Question:
I am trying to get value from this attribute
:news-item-data
'''
type <div class="row" id="app">
<div class="col-8">
<news-item :news-item-data="{&quot;id&quot;:248934,&quot;url&quot;:&quot;na-treh-ulicah-gorroshi-otklyuchili-holodnuyu-vodu-248934&quot;,&quot;title&quot;:&quot;Na trekh ulitsakh Gorroshchi otkliuchili kholodnuiu vodu&quot;,&quot;date&quot;:&quot;2022-03-25T06:58:03.000000Z&quot;,&quot;notice&quot;:&quot;V spisok ob'ektov popali zhilye doma, tekhnopark "Kvantorium "Druzhba", detskaia poliklinika No. 1 i onkologicheskii dispanser.&quot;,&quot;body&quot;:&quot;&lt;p&gt;Na trekh ulitsakh Gorroshchi otkliuchili kholodnuiu vodu. Ob etom soobshchili na &lt;noindex&gt;&lt;a rel=\&quot;nofollow\&quot; target=\&quot;_blank\&quot;href=\&quot;https:\/\/vodokanalryazan.ru\/press-tsentr\/remontnye-raboty\/:otklyuchenie-holodnoj-vody-25032022\&quot;&gt;saite&lt;\/a&gt;&lt;\/noindex&gt; riazanskogo vodokanala. &lt;\/p&gt;
&lt;p&gt;V piatnitsu, 25 marta, s 09:30 do 17:00 kholodnuiu vodu otkliuchili po sleduiushchim adresam: &lt;\/p&gt;
&lt;ul&gt;
&lt;li&gt;ulitsa Vysokovol'tnaia, dom No. 5 korpus 1; &lt;\/li&gt;
&lt;li&gt;Trolleibusnyi pereulok, doma No. No. 4, 6;&lt;\/li&gt;
&lt;li&gt;ulitsa Dzerzhinskogo, doma s 4 po 18 (chetnaia storona), s 7 po 13 (nechetnaia storona), 6 (detskii tekhnopark "Kvantorium "Druzhba"), 8 i 16-a (detskaia poliklinika No. 1), 11 (oblastnoi klinicheskii onkologicheskii dispanser).&lt;\/li&gt;
&lt;\/ul&gt;
&lt;p&gt;Prichina otkliucheniia -- remontnye raboty na vodoprovode. &lt;\/p&gt;&quot;,&quot;date_insert&quot;:&quot;2022-03-25T06:59:48.000000Z&quot;,&quot;active&quot;:true,&quot;image&quot;:null,&quot;old&quot;:false,&quot;is_comment&quot;:true,&quot;is_priority&quot;:false,&quot;metadata&quot;:false,&quot;is_mail&quot;:true,&quot;comments_count&quot;:0,&quot;read_count&quot;:92,&quot;image_1&quot;:&quot;2022\/03\/248934\/248934_623d6864d19fa.jpg&quot;,&quot;section_meta&quot;:null,&quot;gallery&quot;:false,&quot;photographer_id&quot;:null,&quot;is_ad&quot;:false,&quot;is_priority_small&quot;:false,&quot;editor_id&quot;:19591,&quot;indexation_inner_link&quot;:false,&quot;injection&quot;:null,&quot;material_id&quot;:null,&quot;photobank_id&quot;:null,&quot;annotation&quot;:null,&quot;is_telegram&quot;:false,&quot;is_bisy&quot;:false,&quot;image_2&quot;:&quot;2022\/03\/248934\/248934_623d6864d19fa_x2.jpg&quot;,&quot;rate_plus&quot;:0,&quot;rate_minus&quot;:0,&quot;fb_post_id&quot;:null,&quot;fb_status&quot;:null,&quot;fb_instant_article&quot;:null,&quot;google_shortlink&quot;:null,&quot;news_rss&quot;:null,&quot;is_telegram_mainchannel&quot;:false,&quot;totalSocialCount&quot;:0,&quot;is_yandexturbo&quot;:false,&quot;is18&quot;:false,&quot;source_type&quot;:null,&quot;region_groups&quot;:false,&quot;fb_post_url&quot;:null,&quot;social_is_sent&quot;:true,&quot;tg_post_id&quot;:&quot;113523&quot;,&quot;ok_post_id&quot;:&quot;153952320566716&quot;,&quot;tg_post_url&quot;:&quot;https:\/\/t.me\/rzninfo_news_channel\/113523&quot;,&quot;ok_post_url&quot;:&quot;https:\/\/ok.ru\/group\/51938318221500\/topic\/153952320566716&quot;,&quot;image_1_compressed&quot;:&quot;2022\/03\/248934\/248934_623d6864d19fa_compressed.jpg&quot;,&quot;image_1_x2&quot;:null,&quot;image_1_compressed_x2&quot;:null,&quot;image_social_compressed_x2&quot;:null,&quot;is_new_admin&quot;:true,&quot;placeholder&quot;:false,&quot;image_600_400&quot;:&quot;2022\/03\/248934\/248934_623d6864d19fa_600_400.jpg&quot;,&quot;image_300_200&quot;:&quot;2022\/03\/248934\/248934_623d6864d19fa_300_200.jpg&quot;,&quot;image_2_compressed&quot;:&quot;2022\/03\/248934\/248934_623d6864d19fa_x2_compressed.jpg&quot;,&quot;created_at&quot;:&quot;2022-03-25T06:59:48.000000Z&quot;,&quot;updated_at&quot;:&quot;2022-03-25T06:59:49.000000Z&quot;,&quot;is_delayed&quot;:false,&quot;commentsTree&quot;:[],&quot;isShowComments&quot;:false,&quot;inBookmarks&quot;:false,&quot;socialImagesOpengraph&quot;:&quot;https:\/\/cdn9.rzn.info\/data\/image\/newsadd\/base\/2022\/03\/248934\/socials\/248934_623d6864d19fa_social_openGraph.jpg&quot;,&quot;socialImagesVk&quot;:&quot;https:\/\/cdn7.rzn.info\/data\/image\/newsadd\/base\/2022\/03\/248934\/socials\/248934_623d6864d19fa_social_vk.jpg&quot;,&quot;socialImagesTwitter&quot;:&quot;https:\/\/cdn9.rzn.info\/data\/image\/newsadd\/base\/2022\/03\/248934\/socials\/248934_623d6864d19fa_social_twitter.jpg&quot;,&quot;socialImagesFacebook&quot;:&quot;https:\/\/cdn8.rzn.info\/data\/image\/newsadd\/base\/2022\/03\/248934\/socials\/248934_623d6864d19fa_social_fb.jpg&quot;,&quot;socialImagesOk&quot;:&quot;https:\/\/cdn7.rzn.info\/data\/image\/newsadd\/base\/2022\/03\/248934\/socials\/248934_623d6864d19fa_social_ok.jpg&quot;,&quot;socialImagesTg&quot;:&quot;https:\/\/cdn10.rzn.info\/data\/image\/newsadd\/base\/2022\/03\/248934\/socials\/248934_623d6864d19fa_social_telegram.jpg&quot;,&quot;comments_count_label&quot;:&quot;Prokommentirovat'&quot;,&quot;date_formatted&quot;:&quot;23 minuty nazad&quot;,&quot;read_count_formatted&quot;:&quot;92&quot;,&quot;comment_count_formatted&quot;:&quot;0&quot;,&quot;public_url&quot;:&quot;https:\/\/www.rzn.info\/news\/2022\/3\/25\/na-treh-ulicah-gorroshi-otklyuchili-holodnuyu-vodu-248934.html&quot;,&quot;desktop_url&quot;:&quot;https:\/\/www.rzn.info\/news\/2022\/3\/25\/na-treh-ulicah-gorroshi-otklyuchili-holodnuyu-vodu-248934.html&quot;,&quot;mobile_url&quot;:&quot;https:\/\/m.rzn.info\/news\/2022\/3\/25\/na-treh-ulicah-gorroshi-otklyuchili-holodnuyu-vodu-248934.html&quot;,&quot;image_1_public_url&quot;:&quot;https:\/\/cdn7.rzn.info\/data\/image\/newsadd\/base\/2022\/03\/248934\/248934_623d6864d19fa_compressed.jpg&quot;,&quot;image_2_public_url&quot;:&quot;https:\/\/cdn6.rzn.info\/data\/image\/newsadd\/base\/2022\/03\/248934\/248934_623d6864d19fa_x2_compressed.jpg&quot;,&quot;image_600_400_public_url&quot;:&quot;https:\/\/cdn6.rzn.info\/data\/image\/newsadd\/base\/2022\/03\/248934\/248934_623d6864d19fa_600_400.jpg&quot;,&quot;image_300_200_public_url&quot;:&quot;https:\/\/cdn6.rzn.info\/data\/image\/newsadd\/base\/2022\/03\/248934\/248934_623d6864d19fa_300_200.jpg&quot;,&quot;stories&quot;:[],&quot;sections&quot;:[{&quot;id&quot;:1,&quot;title&quot;:&quot;Riazan'&quot;,&quot;url&quot;:&quot;ryazan&quot;,&quot;parent&quot;:0,&quot;order&quot;:100,&quot;on_main&quot;:true,&quot;public_url&quot;:&quot;https:\/\/www.rzn.info\/news\/ryazan&quot;,&quot;desktop_url&quot;:&quot;https:\/\/www.rzn.info\/news\/ryazan&quot;,&quot;mobile_url&quot;:&quot;https:\/\/m.rzn.info\/news\/ryazan&quot;,&quot;pivot&quot;:{&quot;data_id&quot;:248934,&quot;section_id&quot;:1}},{&quot;id&quot;:14,&quot;title&quot;:&quot;ZhKKh i transport&quot;,&quot;url&quot;:&quot;services-and-transport&quot;,&quot;parent&quot;:0,&quot;order&quot;:96,&quot;on_main&quot;:false,&quot;public_url&quot;:&quot;https:\/\/www.rzn.info\/news\/services-and-transport&quot;,&quot;desktop_url&quot;:&quot;https:\/\/www.rzn.info\/news\/services-and-transport&quot;,&quot;mobile_url&quot;:&quot;https:\/\/m.rzn.info\/news\/services-and-transport&quot;,&quot;pivot&quot;:{&quot;data_id&quot;:248934,&quot;section_id&quot;:14}}],&quot;comments&quot;:[],&quot;galleries&quot;:null,&quot;areas&quot;:[],&quot;photobank&quot;:null,&quot;authors&quot;:[],&quot;resource&quot;:{&quot;id&quot;:249983,&quot;date&quot;:&quot;2022-03-25T06:59:48.000000Z&quot;,&quot;new_id&quot;:248934,&quot;article_id&quot;:null,&quot;business_id&quot;:null,&quot;seriously_id&quot;:null,&quot;active&quot;:true,&quot;tags&quot;:[]},&quot;social_images&quot;:{&quot;id&quot;:11767,&quot;type_and_realization&quot;:&quot;news&quot;,&quot;data_id&quot;:248934,&quot;active_theme&quot;:&quot;horizontal&quot;,&quot;opengraph&quot;:&quot;2022\/03\/248934\/socials\/248934_623d6864d19fa_social_openGraph.jpg&quot;,&quot;vk&quot;:&quot;2022\/03\/248934\/socials\/248934_623d6864d19fa_social_vk.jpg&quot;,&quot;fb&quot;:&quot;2022\/03\/248934\/socials\/248934_623d6864d19fa_social_fb.jpg&quot;,&quot;twitter&quot;:&quot;2022\/03\/248934\/socials\/248934_623d6864d19fa_social_twitter.jpg&quot;,&quot;ok&quot;:&quot;2022\/03\/248934\/socials\/248934_623d6864d19fa_social_ok.jpg&quot;,&quot;tg&quot;:&quot;2022\/03\/248934\/socials\/248934_623d6864d19fa_social_telegram.jpg&quot;,&quot;created_at&quot;:&quot;2022-03-25T06:59:49.000000Z&quot;,&quot;updated_at&quot;:&quot;2022-03-25T06:59:49.000000Z&quot;},&quot;bookmark&quot;:null}"
:icon-comment="&quot;https:\/\/www.rzn.info\/assets\/images\/design\/sprite.svg#icon-comment&quot;"
:icon-eye="&quot;https:\/\/www.rzn.info\/assets\/images\/design\/sprite.svg#icon-eye&quot;"
:icon-bookmark="&quot;https:\/\/www.rzn.info\/assets\/images\/design\/sprite.svg#icon-bookmark&quot;"
:icon-facebook="&quot;https:\/\/www.rzn.info\/assets\/images\/design\/sprite.svg#icon-facebook&quot;"
:icon-vk="&quot;https:\/\/www.rzn.info\/assets\/images\/design\/sprite.svg#icon-vkontakte&quot;"
:icon-telegram="&quot;https:\/\/www.rzn.info\/assets\/images\/design\/sprite.svg#icon-telegram&quot;"
:icon-twitter="&quot;https:\/\/www.rzn.info\/assets\/images\/design\/sprite.svg#icon-twitter&quot;"
:icon-odboklassniki="&quot;https:\/\/www.rzn.info\/assets\/images\/design\/sprite.svg#icon-odnoklassniki&quot;"
:add-comment-url="&quot;https:\/\/www.rzn.info\/ajax\/newsitem\/addComment\/&quot;"
:add-like-url="&quot;https:\/\/www.rzn.info\/ajax\/newsitem\/addlike\/&quot;"
:next-item-url="&quot;https:\/\/www.rzn.info\/ajax\/newsitem\/next\/&quot;"
:user-id="null"
:token="&quot;H9cvR75xBtprSNSxTFtW8RB7YkROKMIsZQHYsMoY&quot;"
:current-rubric="&quot;services-and-transport&quot;"
:spinner="&quot;https:\/\/www.rzn.info\/assets\/images\/design\/spinner.svg&quot;"
:city="&quot;ryazan&quot;"
:city-trans="&quot;Riazan'&quot;"
:add-to-bookmarks-url="&quot;https:\/\/www.rzn.info\/ajax\/newsitem\/addToBookmarks\/&quot;"
:remove-from-bookmarks-url="&quot;https:\/\/www.rzn.info\/ajax\/newsitem\/removeFromBookmarks\/&quot;">
</news-item>
</div>
<div class="col-4">here
'''
But i dont know how to get :attribute value.
Usually i use something like //div[contains(@class, 'col9')]/news-item/@news-item-data
but here a i have : before news-item-data, so how do i get value inside :news-item-data
using xpath?
I tried //div[contains(@class, 'col9')]/news-item/@news-item-data
expected to get value inside of :news-item-data
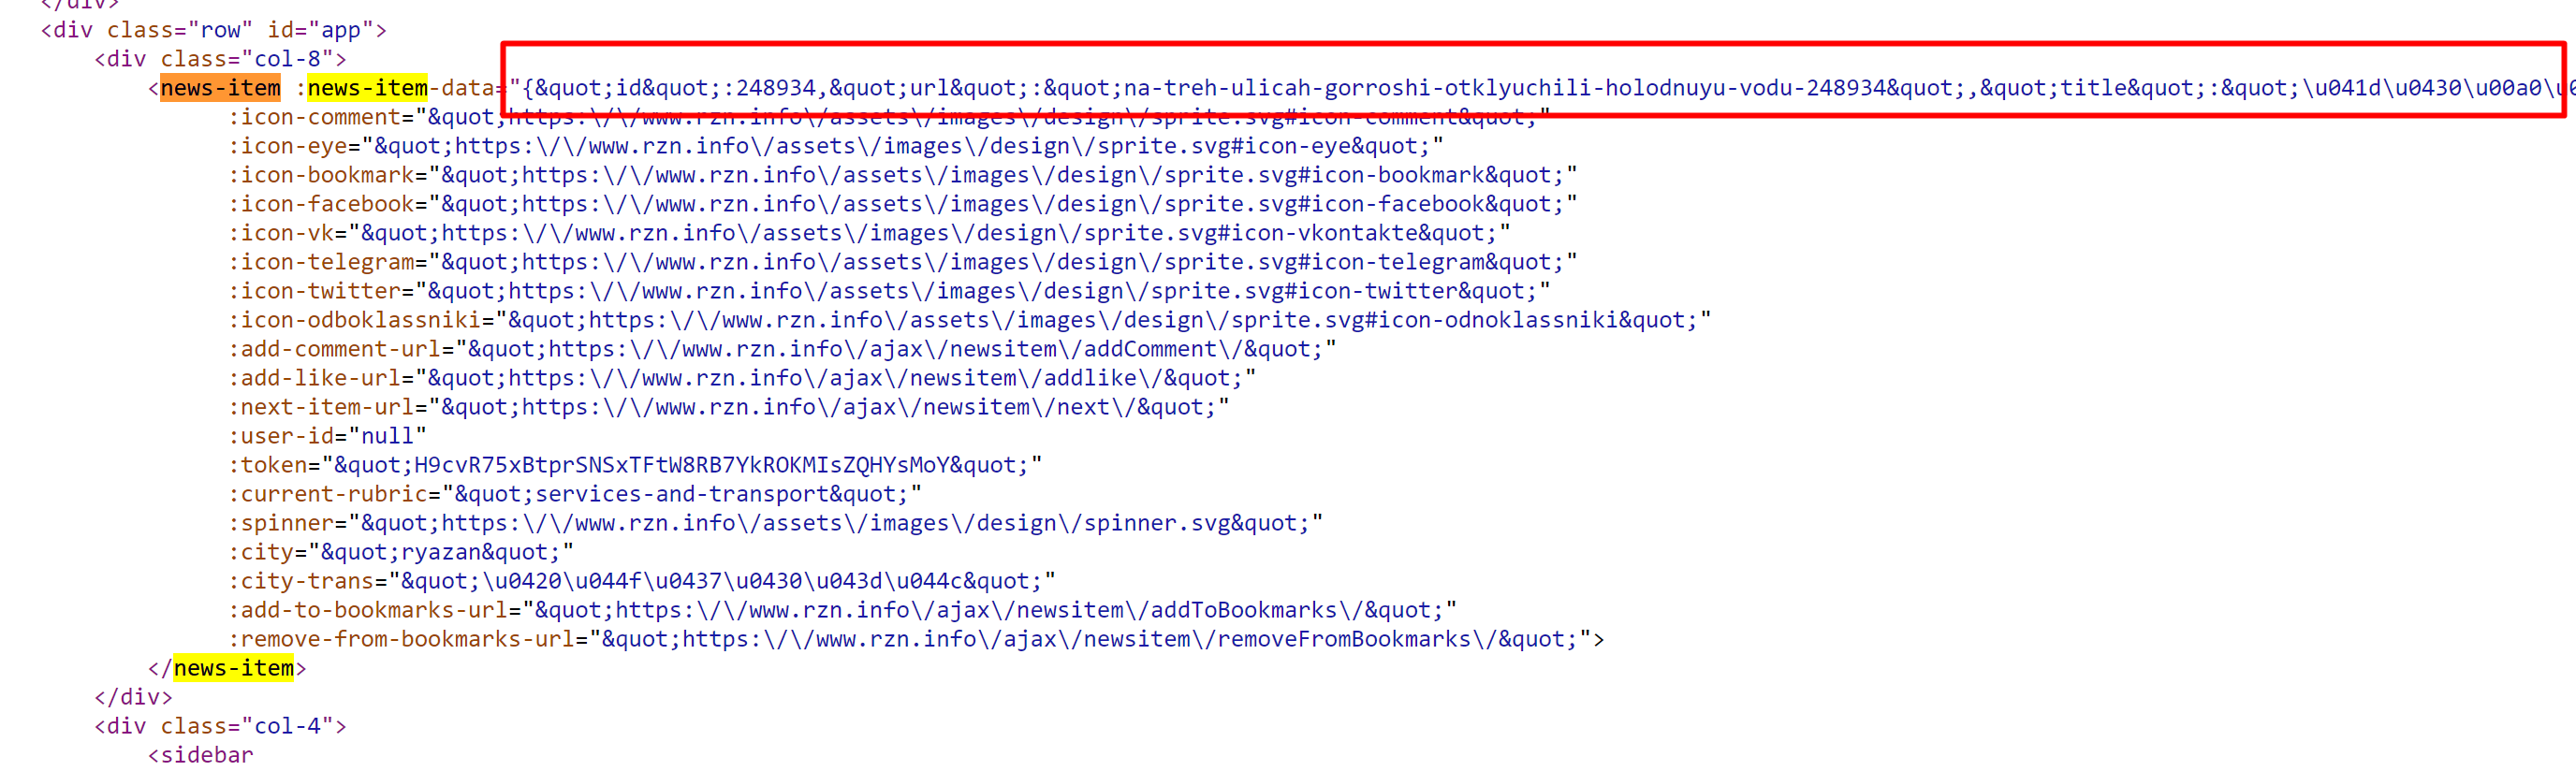
Answer: To select the ':news-item-data' attribute value in XML you presenting here you can use this XPath:
'''
//div[contains(@class, 'col-8')]/news-item/@*[name()=':news-item-data']
'''
I could not find the XML block on the link you provided in the comment. Possibly the web site is dynamic.
You can see my XPath applied to XML you provided in the question here: <URL>:
Generally it's a <URL>